A scalogram (wavelet time-scale view) of one vibration snapshot from a rotating machine is shown. Determine the machine's mechanical condition. Answer with exactly one of: normal, misalignment, unbalance, looseness.
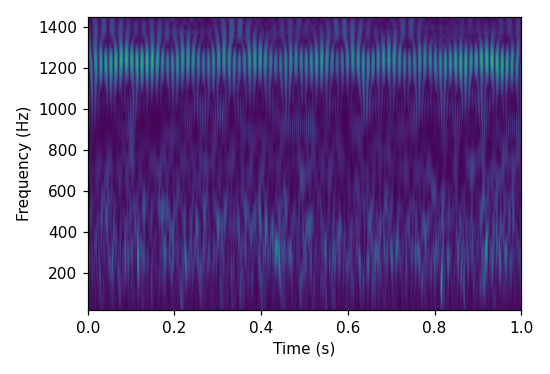
Answer: misalignment